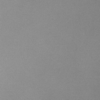
Label: dusty